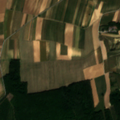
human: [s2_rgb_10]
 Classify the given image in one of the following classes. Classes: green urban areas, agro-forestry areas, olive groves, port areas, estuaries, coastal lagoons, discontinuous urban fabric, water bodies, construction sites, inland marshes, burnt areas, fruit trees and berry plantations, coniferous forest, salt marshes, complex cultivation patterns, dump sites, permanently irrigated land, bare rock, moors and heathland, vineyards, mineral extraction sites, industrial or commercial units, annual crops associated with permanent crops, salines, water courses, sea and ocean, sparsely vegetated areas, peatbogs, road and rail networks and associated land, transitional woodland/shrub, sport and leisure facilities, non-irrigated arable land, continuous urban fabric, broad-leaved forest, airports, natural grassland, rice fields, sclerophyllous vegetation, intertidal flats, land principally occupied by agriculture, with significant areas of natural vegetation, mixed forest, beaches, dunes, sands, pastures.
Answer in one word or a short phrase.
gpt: non-irrigated arable land, vineyards, complex cultivation patterns, broad-leaved forest